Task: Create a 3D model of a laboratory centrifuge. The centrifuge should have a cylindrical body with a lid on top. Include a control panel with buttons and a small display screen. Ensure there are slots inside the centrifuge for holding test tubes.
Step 640:
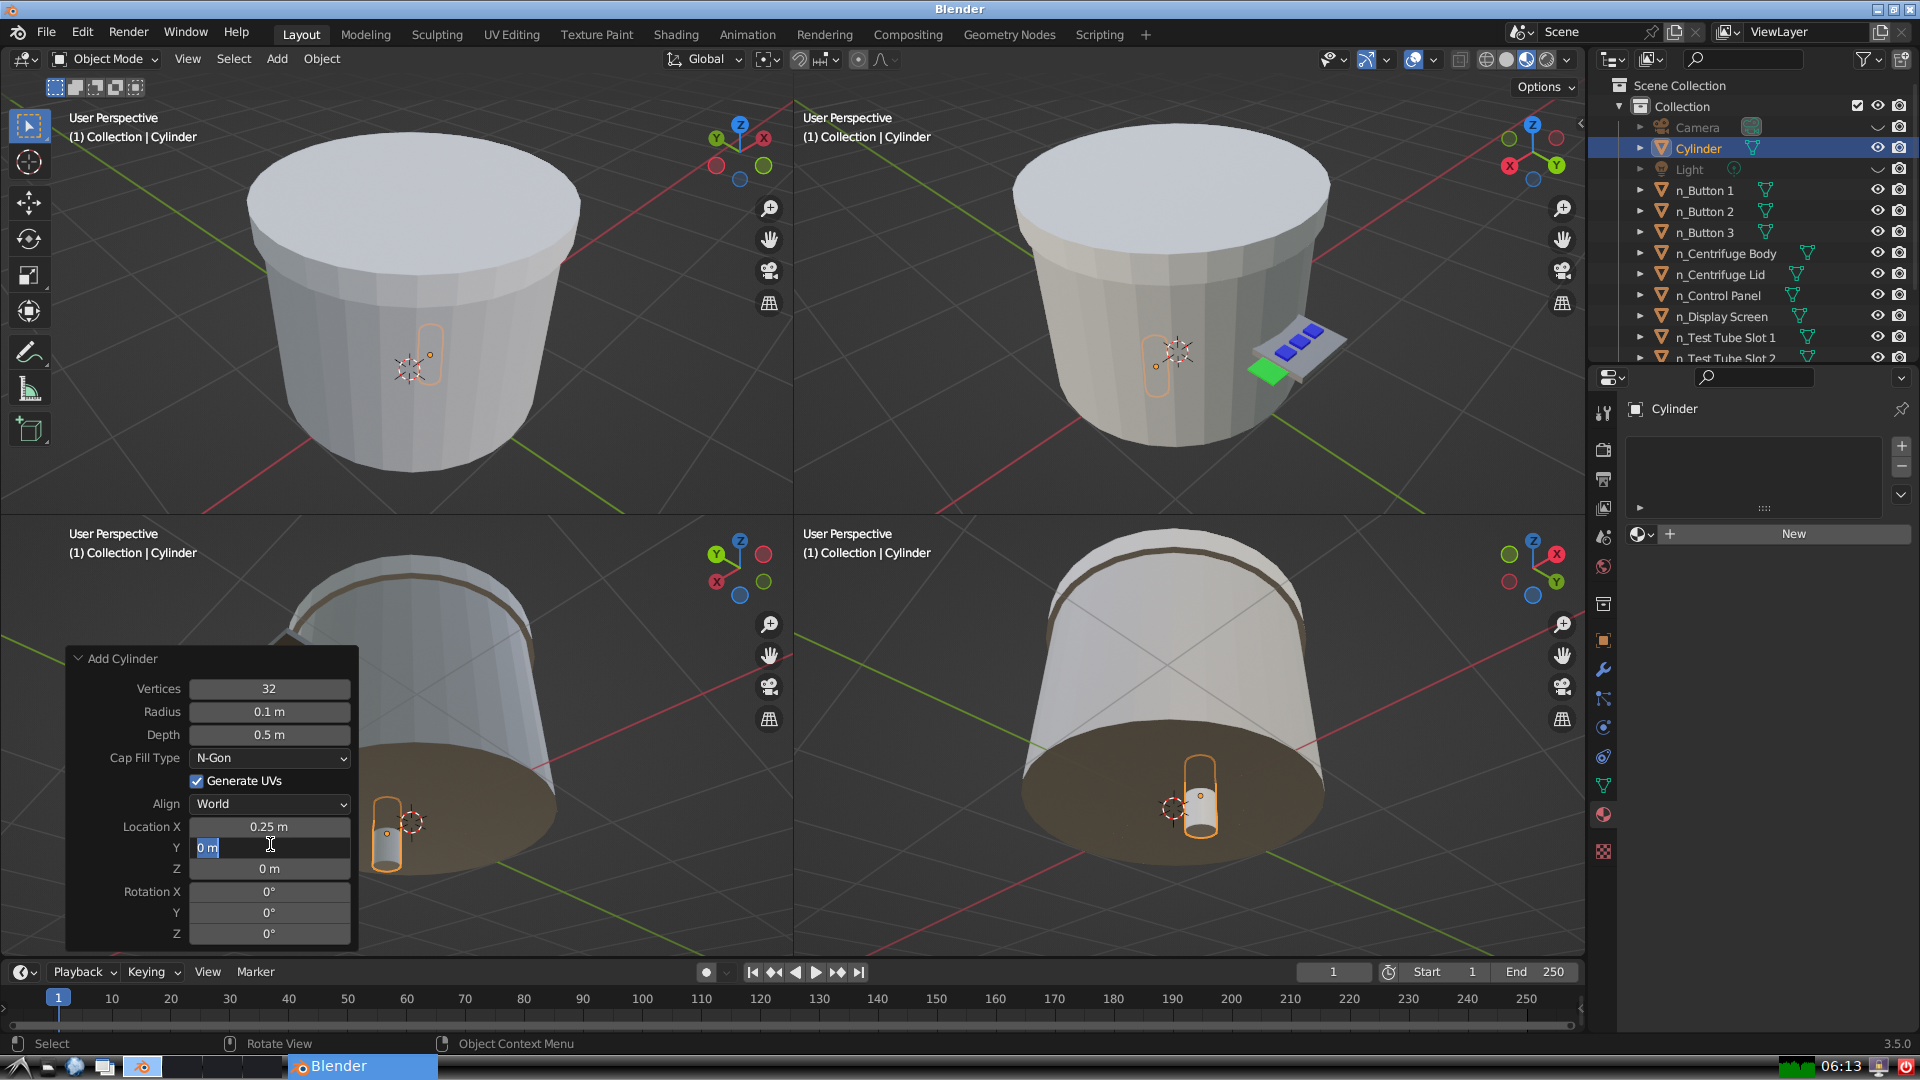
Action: input_text: -0.4330127018922193